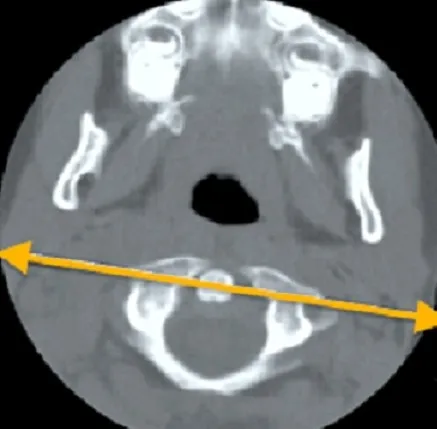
Rotator atlantoaxial subluxation.
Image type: radiology (ct)